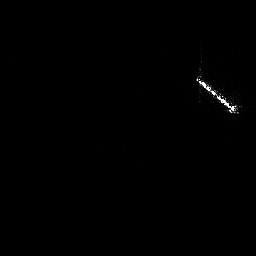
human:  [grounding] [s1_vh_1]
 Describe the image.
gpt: In the satellite image, there is  <ref>1 large ship </ref> <box>[[75, 22, 93, 44, 0]]</box> located at right.